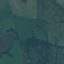
Land use / land cover class: Pasture